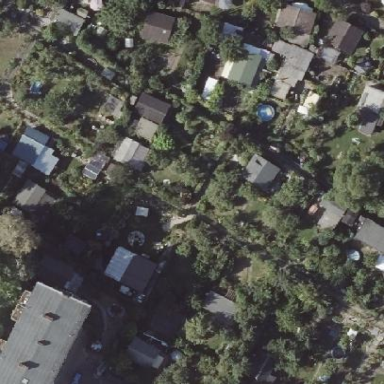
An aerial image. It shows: Plot in the allotments.